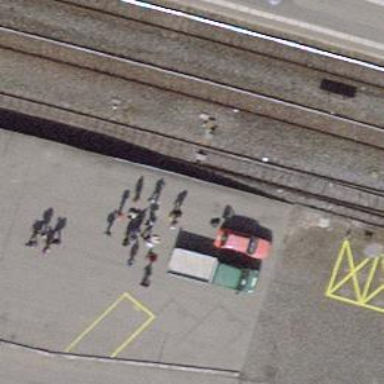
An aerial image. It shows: Railway switch.